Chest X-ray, PA view. Patient: 25 years old, sex M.
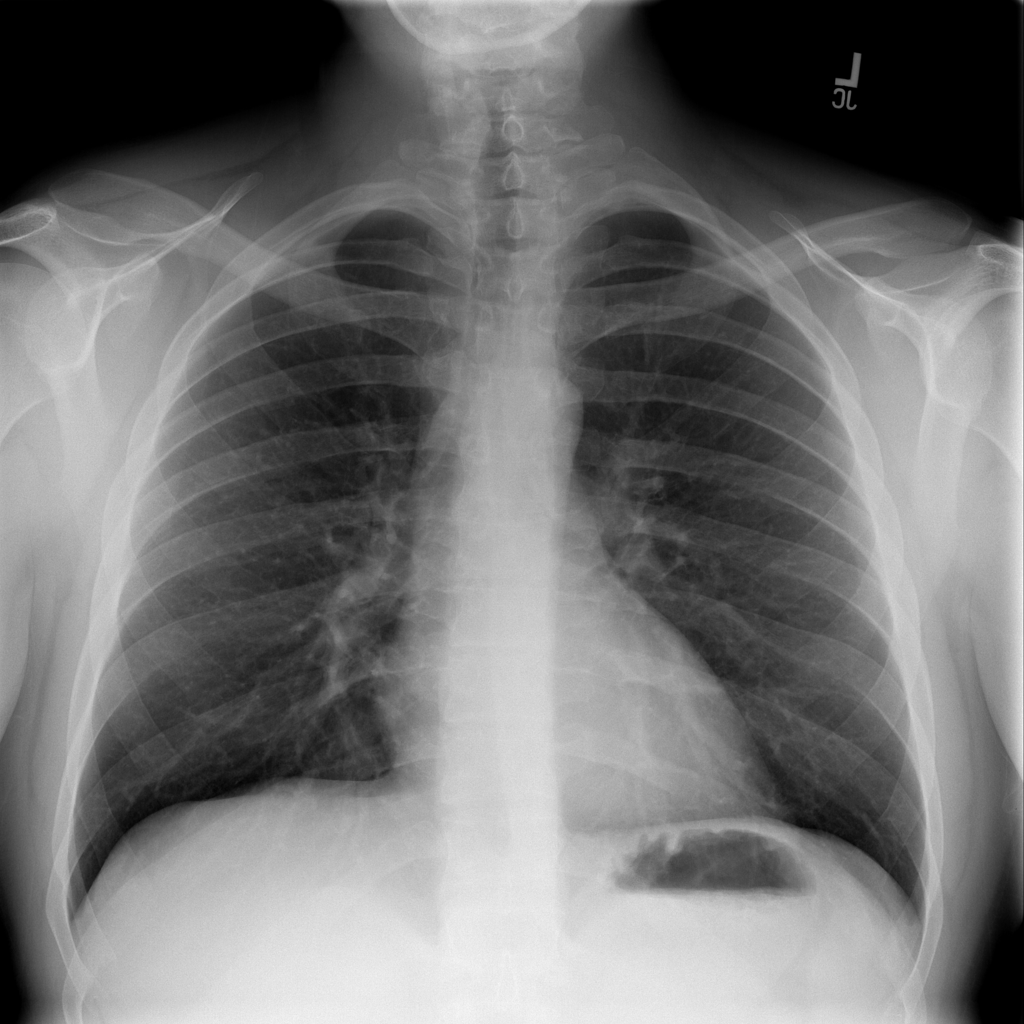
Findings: No Finding